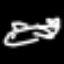
Label: airplane